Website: apple
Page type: payment
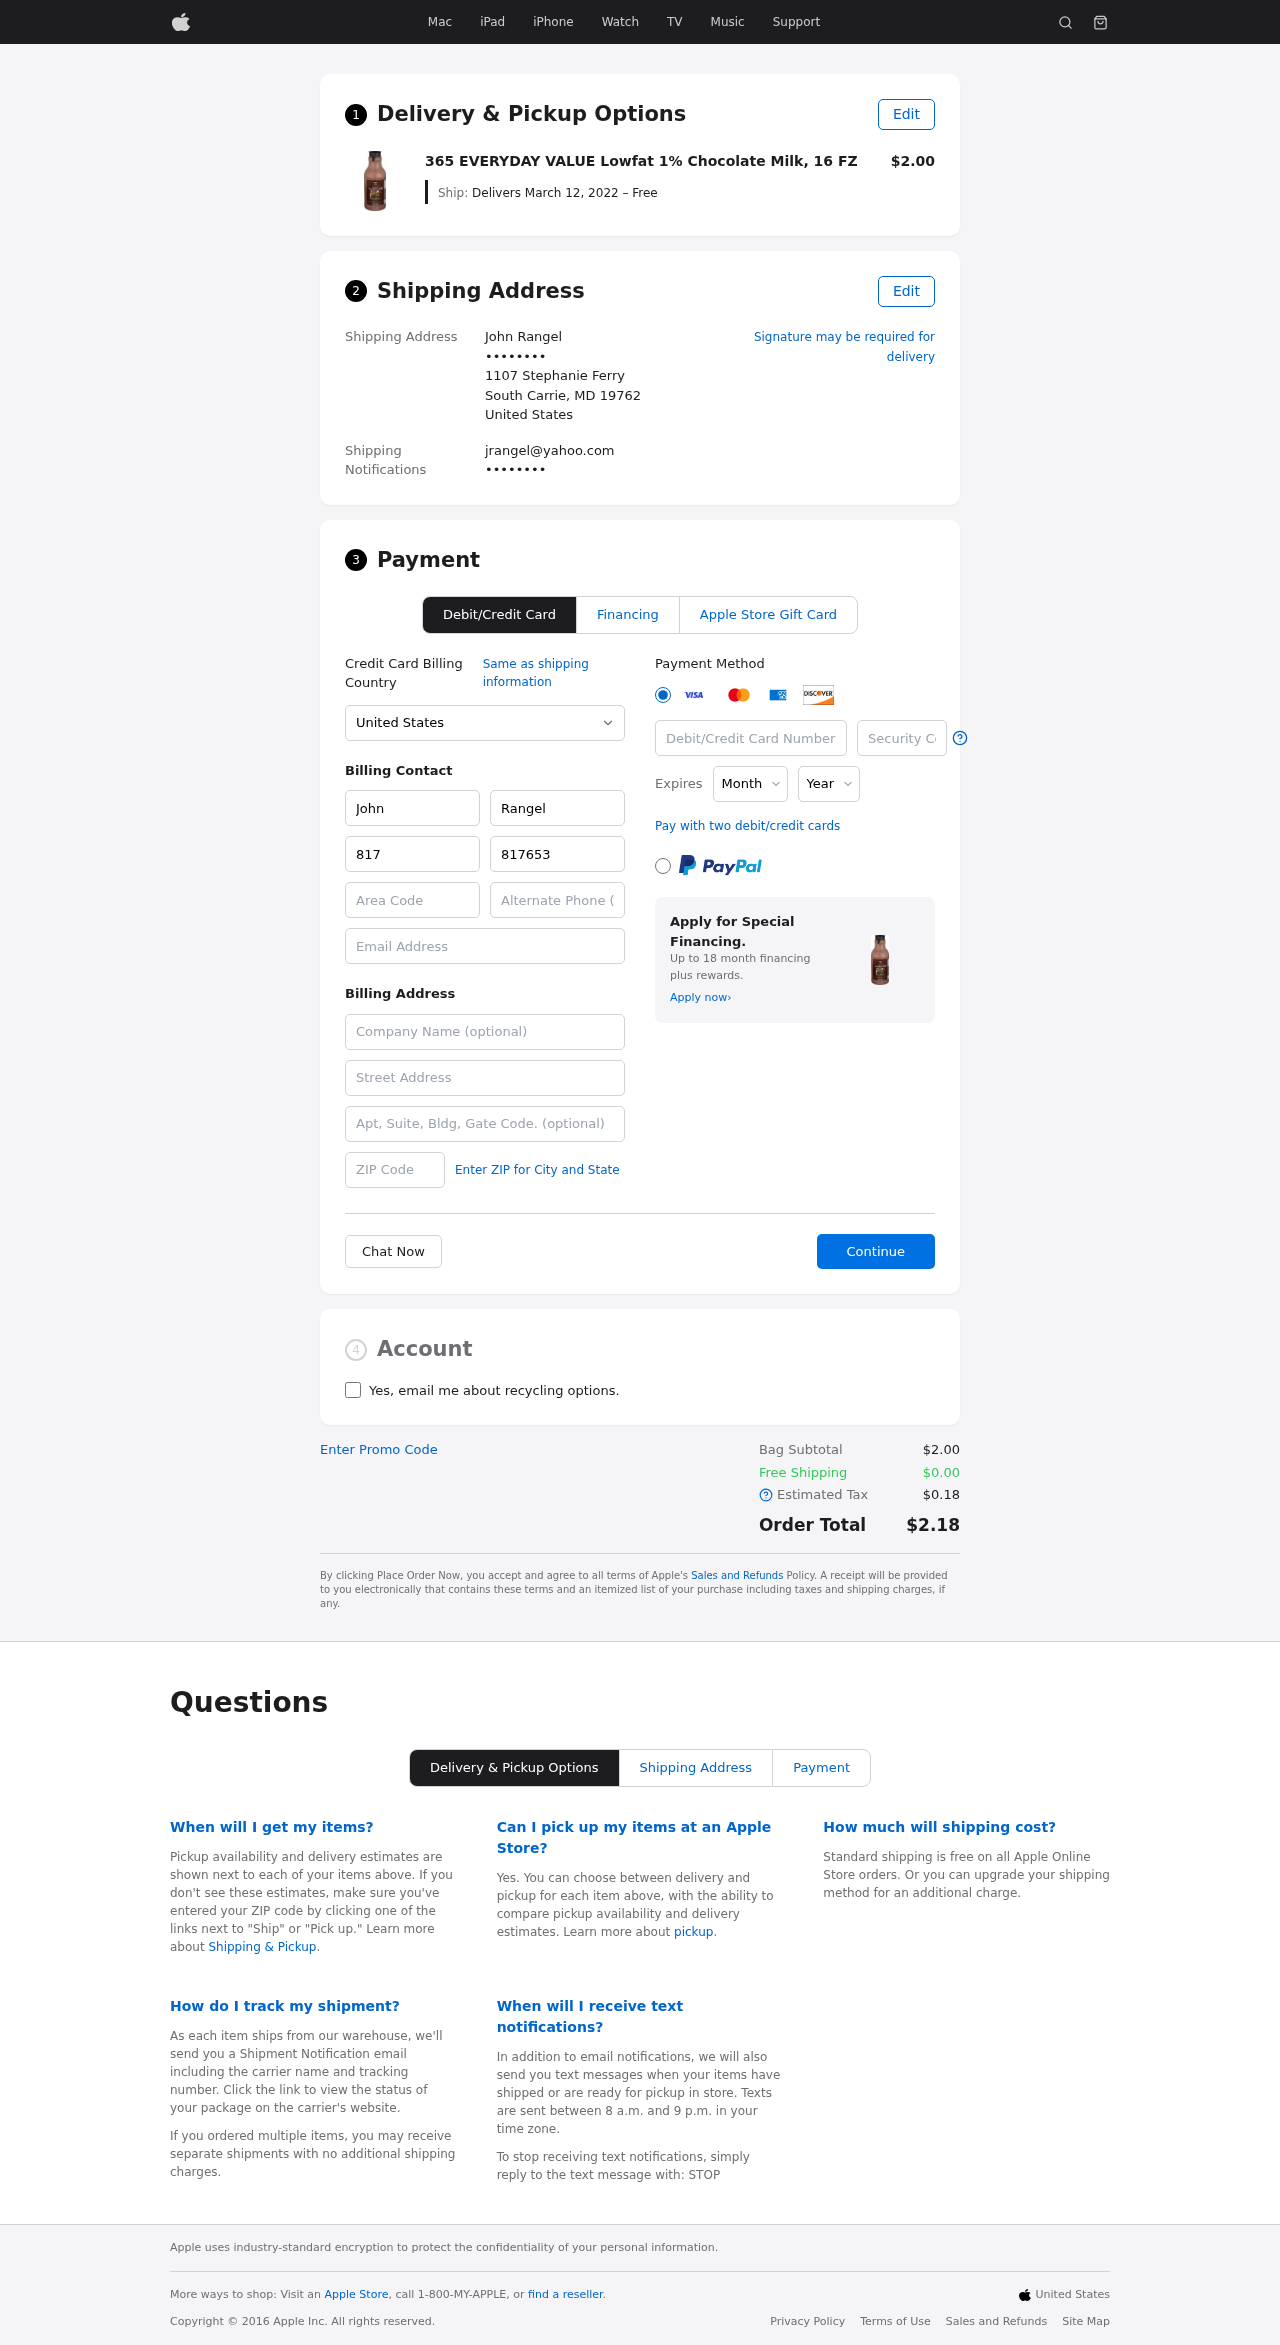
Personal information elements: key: PII_CARD_CVV
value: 579
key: PII_CARD_EXPIRY_MONTH
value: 06
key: PII_CARD_EXPIRY_YEAR
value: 28
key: PII_CARD_NUMBER
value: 4500 5528 8823 1559
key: PII_CITY_STATE_ZIP
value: South Carrie, MD 19762
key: PII_COUNTRY
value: United States
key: PII_EMAIL
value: jrangel@yahoo.com
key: PII_EMAIL2
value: jrangel@yahoo.com
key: PII_FIRSTNAME
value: John
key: PII_FULLNAME
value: John Rangel
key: PII_LASTNAME
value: Rangel
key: PII_PHONE3
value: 8176539206
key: PII_PHONE_AREA
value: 817
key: PII_POSTCODE2
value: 33706
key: PII_SECURITY_CODE
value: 7174
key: PII_STREET
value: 1107 Stephanie Ferry
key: PII_STREET2
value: Suite 508
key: PII_PHONE
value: ••••••••
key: PII_PHONE2
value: ••••••••
Product elements: key: PRODUCT1_NAME
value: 365 EVERYDAY VALUE Lowfat 1% Chocolate Milk, 16 FZ
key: PRODUCT1_PRICE
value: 2
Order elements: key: ORDER_DELIVERY_DATE
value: Delivers March 12, 2022 – Free
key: ORDER_SUBTOTAL
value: $2.00
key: ORDER_SHIPPING_COST
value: $0.00
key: ORDER_TAX
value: $0.18
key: ORDER_TOTAL
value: $2.18